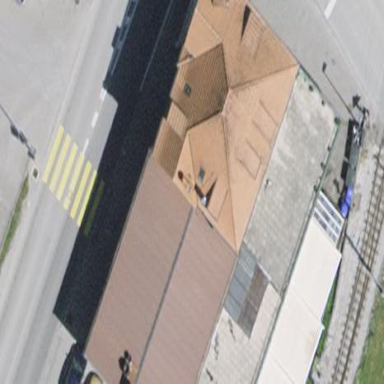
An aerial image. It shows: Building that houses restaurant.